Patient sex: F
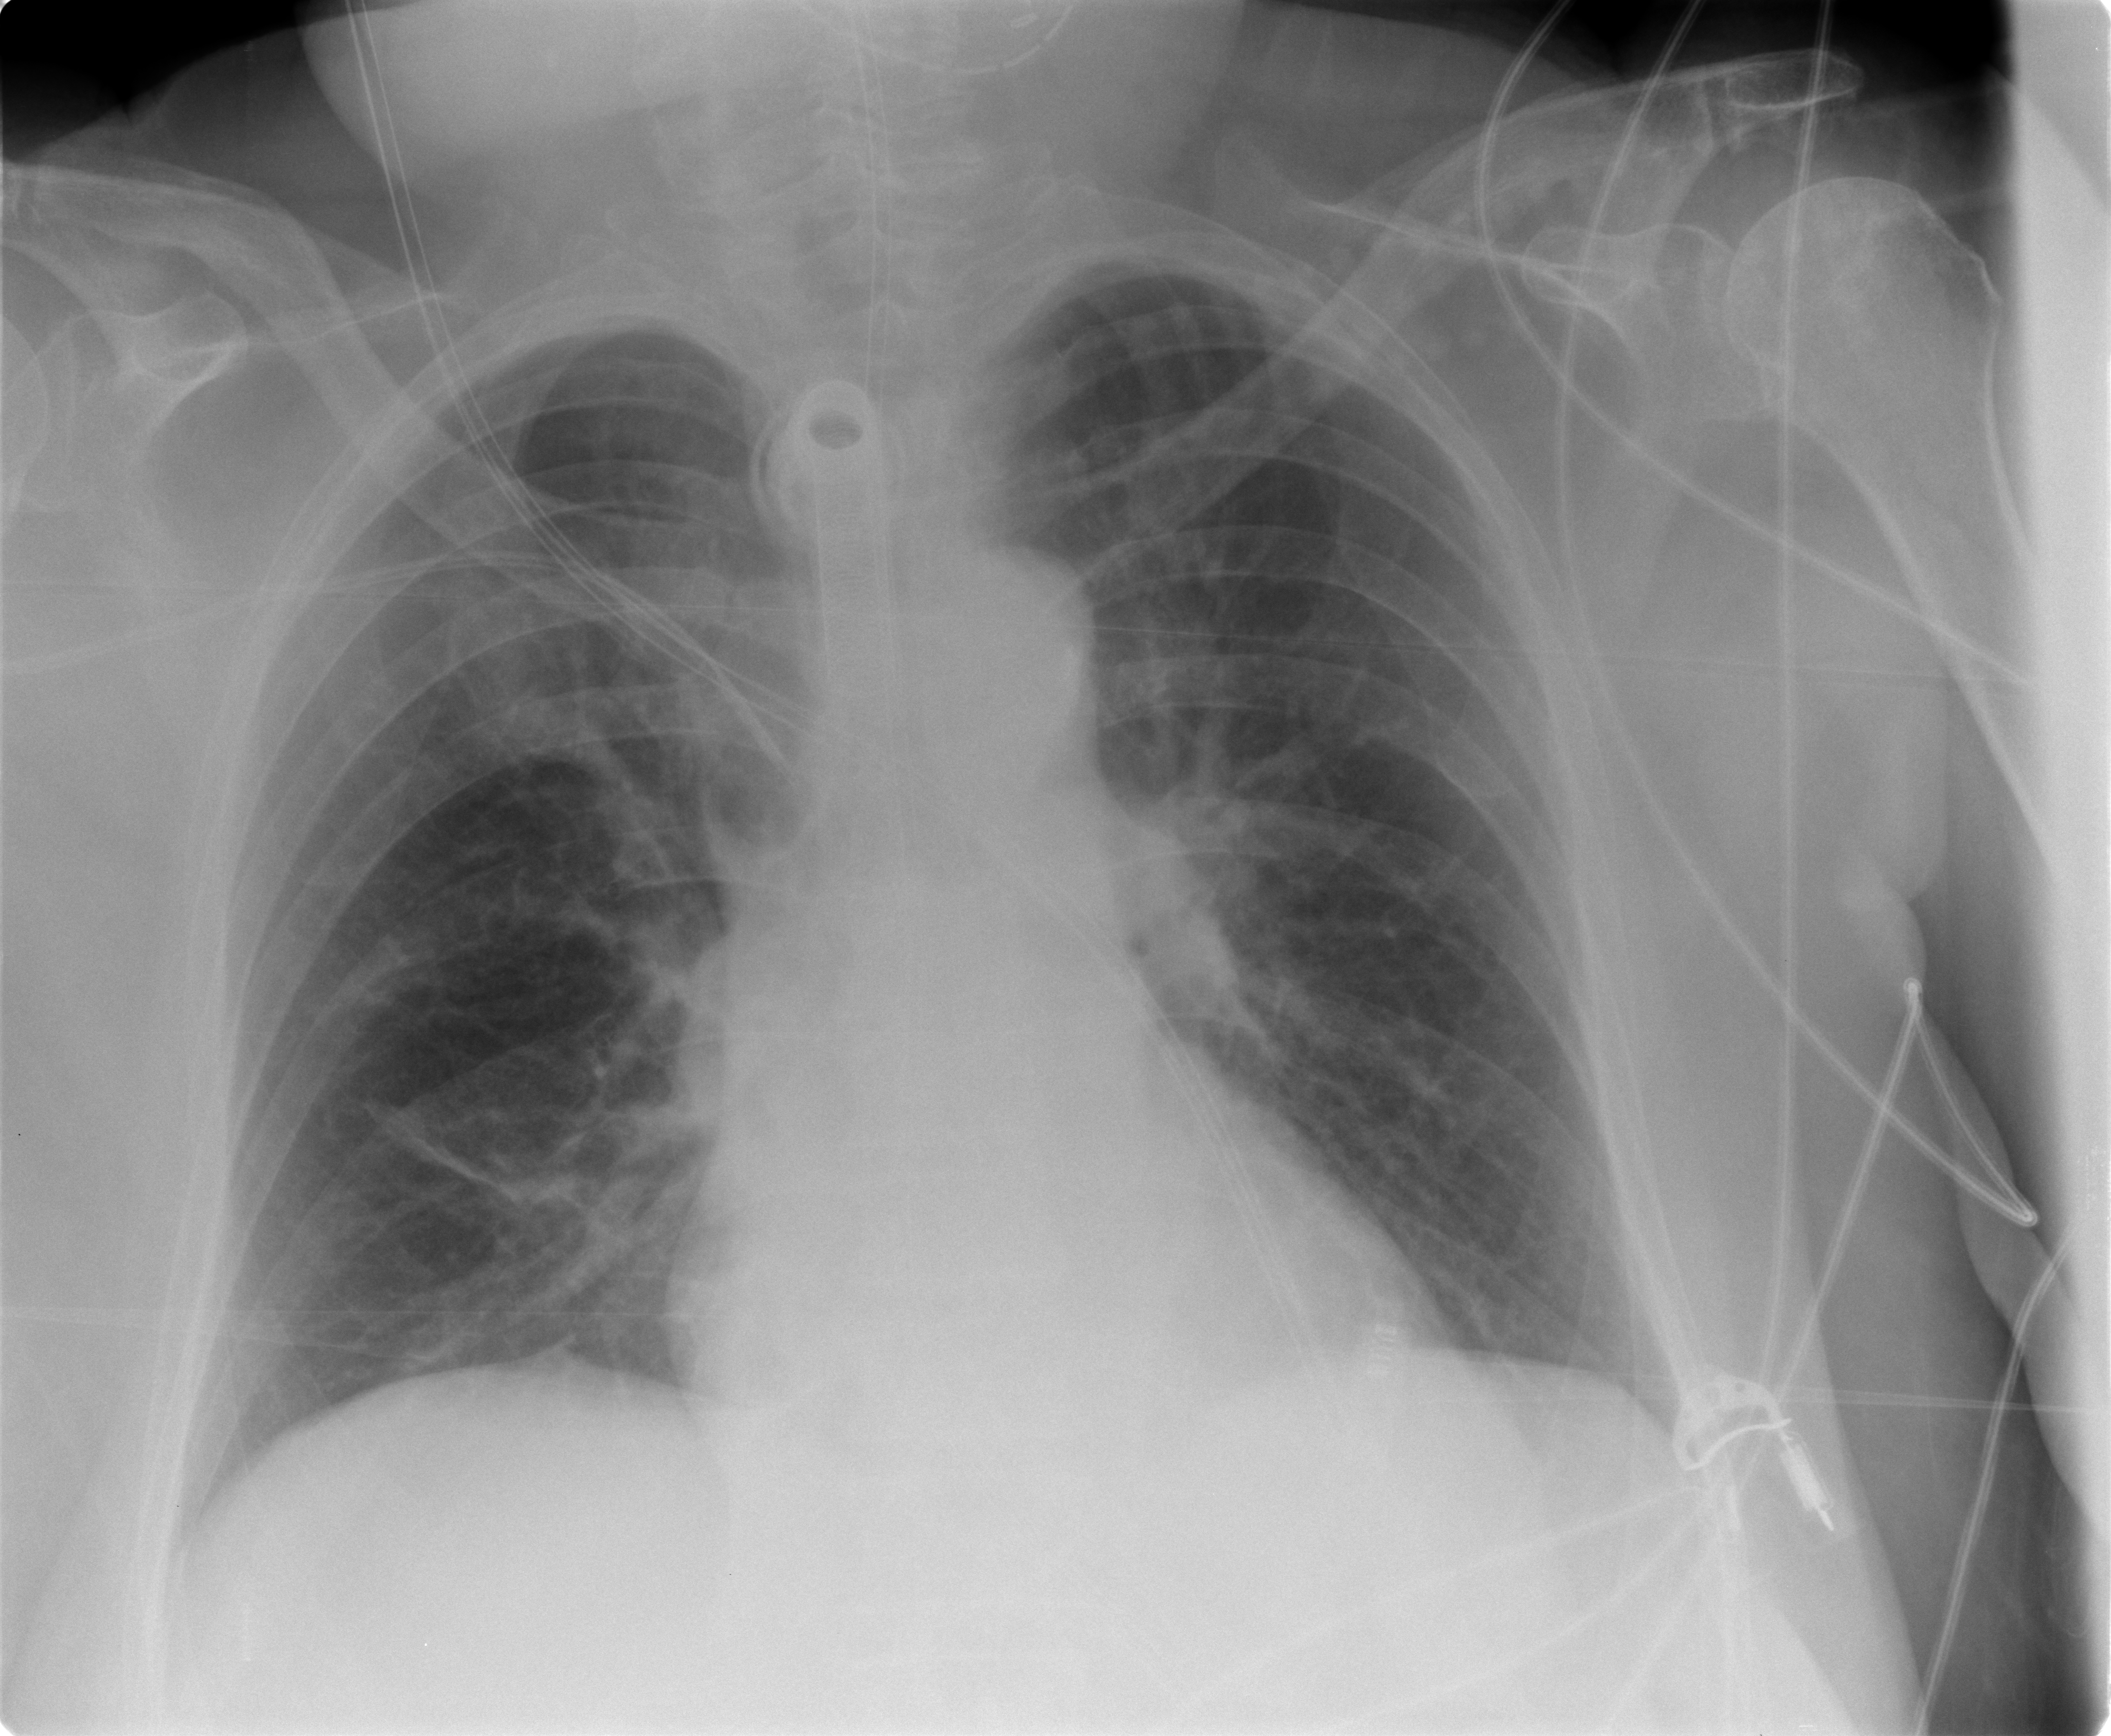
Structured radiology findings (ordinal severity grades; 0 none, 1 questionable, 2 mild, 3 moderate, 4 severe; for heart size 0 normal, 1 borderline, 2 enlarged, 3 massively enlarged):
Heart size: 0
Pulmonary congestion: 0
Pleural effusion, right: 0
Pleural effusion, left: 0
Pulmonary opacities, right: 0
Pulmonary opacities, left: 0
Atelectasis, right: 2
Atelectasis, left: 0